Interaction volume radius: 5 \u00c5
Interaction volume height: 10 \u00c5
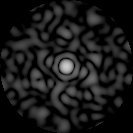
Disorder parameter: 0.7887